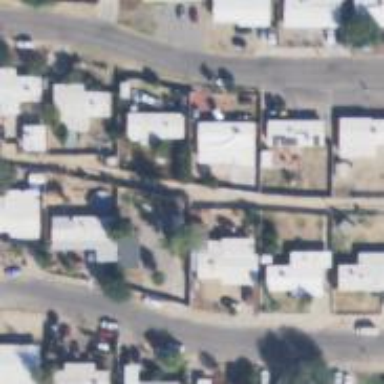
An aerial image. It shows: Alley classified as service road.